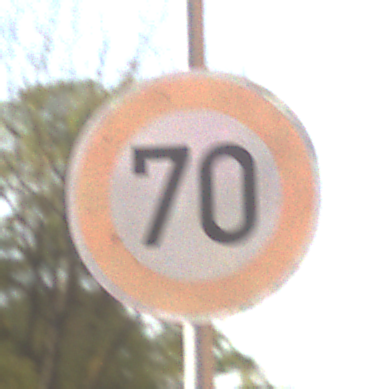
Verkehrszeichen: Geschwindigkeit70
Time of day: MorningAfternoon
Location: Outdoor (Urban)
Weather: Clear
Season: NotSpecified
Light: Natural